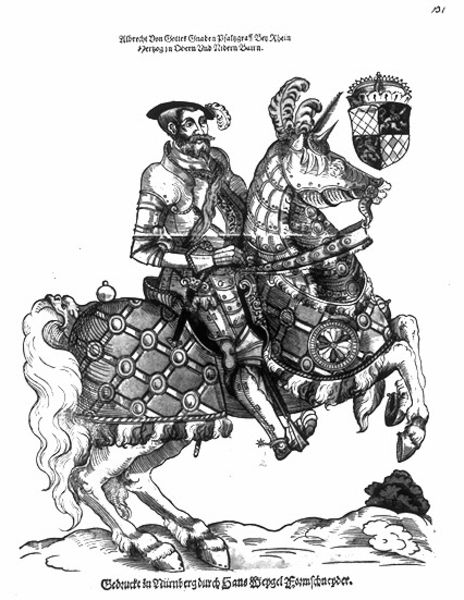
Titel: Bildnis des Herzogs Albrecht V. von Bayern
Künstler: Hans (d.Ä.) Weigel
Institution: (Seriendruck)
Schlagwörter: baum, berg, feder, mann, weiß, grau, handschuh, hut, schmuck, schwarz, zeichnung, tier, bart, mütze, schnurrbart, federn, steine, bildnis, horn, portrait, porträt, erde, strauch, busch, boden, fransen, adel, decke, krone, pferd, reiter, beine, federbusch, hufe, pferdedecke, reiten, sattel, schwanz, schweif, zaumzeug, zügel, holzschnitt, schrift, grafik, graphik, krieg, könig, lanze, metall, panzer, buch, bayern, geschirr, druck, schwarzweiss, radierung, stich, seite, text, buchstaben, soldat, ritter, fürst, marsch, rüstung, schimmel, sieg, hufen, untertitel, wappen, rauten, barett, harnisch, hüfte, ross, maul, dolch, mittelalter, repräsentation, kürass, kupferstich, schlachtross, einhorn, quasten, schabracke, galopp, nürnberg, aufbäumen, steigend, geschmückt, heraldik, spätmittelalter, vorderläufe, turnier, impressum, schwazweiss, druckk, herzogshut, formschneider, panzerung, zeichnung schwarzweiß, duetsch, schwarz-wei0, unicorn, schöachtross, pferdestirn